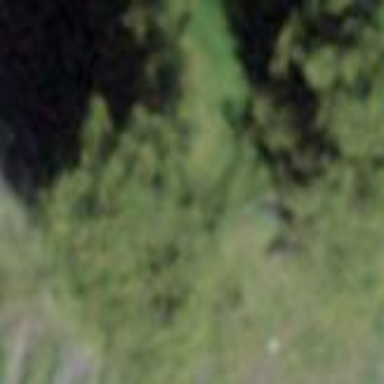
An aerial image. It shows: Forest area.